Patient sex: M
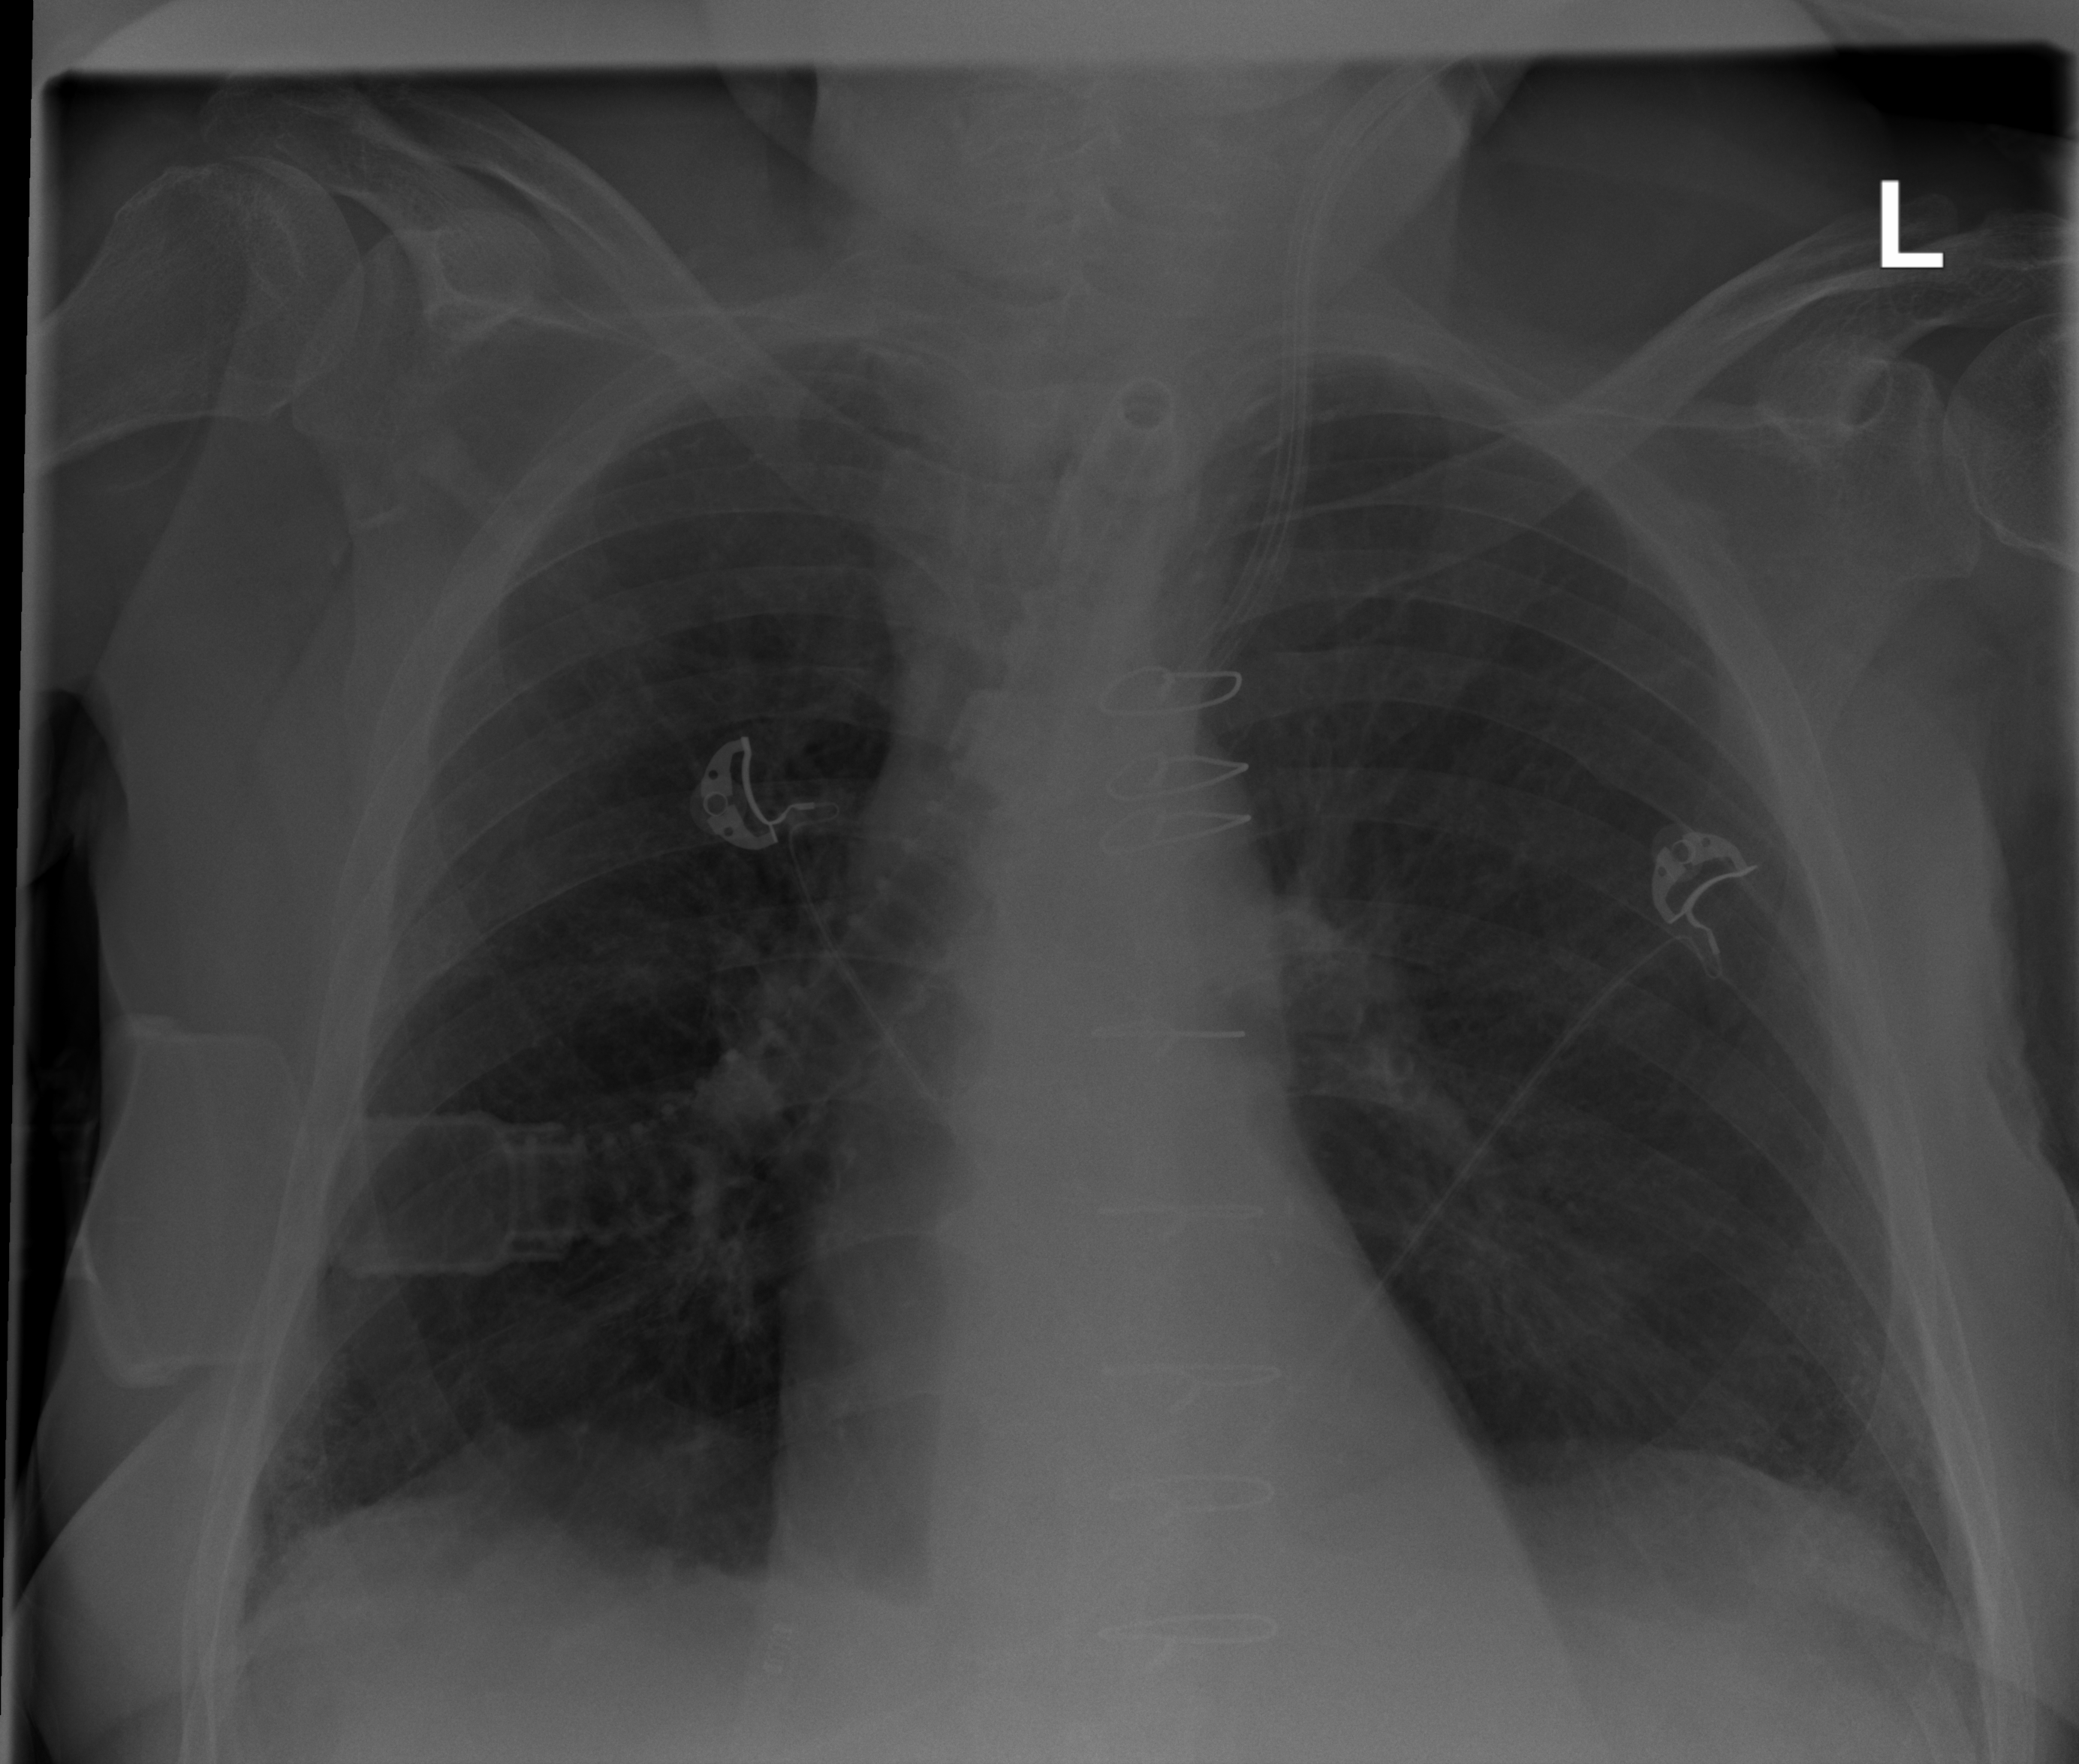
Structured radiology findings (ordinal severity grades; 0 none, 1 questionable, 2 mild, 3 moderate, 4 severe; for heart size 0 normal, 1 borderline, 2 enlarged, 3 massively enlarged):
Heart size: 0
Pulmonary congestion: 0
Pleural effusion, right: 2
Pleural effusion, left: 2
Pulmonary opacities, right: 0
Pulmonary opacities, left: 0
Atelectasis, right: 0
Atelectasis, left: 0